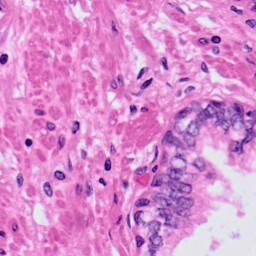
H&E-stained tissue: Prostate